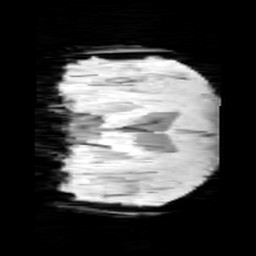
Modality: minIP
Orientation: coronal
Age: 10
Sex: female
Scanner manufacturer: siemens
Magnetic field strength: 3 T
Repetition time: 0.027 s
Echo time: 0.02 s